Question: I have a modbus devices which saves 32-bit float values in IEEE754 format.
In arduino, which uses C ofcourse, I can retrieve those values seperated into two 16-bit values, which are returned in uint16_t values. (each register from the modbus device has 16-bits, so the value is split over two registers, but the library I use returns uint16_t).
I am now trying to figure out to get these two uint16_t's into 1 32-bit float, and I would like to get some help, because I am stuck at how to convert this into this type of value.
Thanks in advance for your help.
EDIT:
To clarify, here's a format image

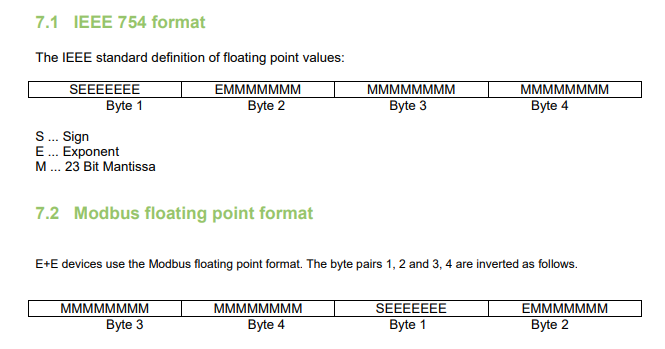
Answer: The only way around <URL>:
'''
uint16_t const value[2] = { low_word, high_word }; // Assuming little-endianness
float f;
std::memcpy(reinterpret_cast<void*>(&f), reinterpret_cast<void const*>(value), sizeof f);
'''